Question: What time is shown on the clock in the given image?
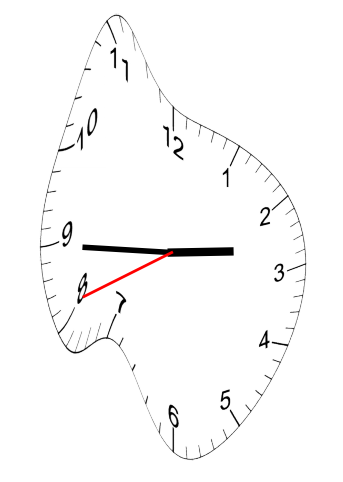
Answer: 02:44:41